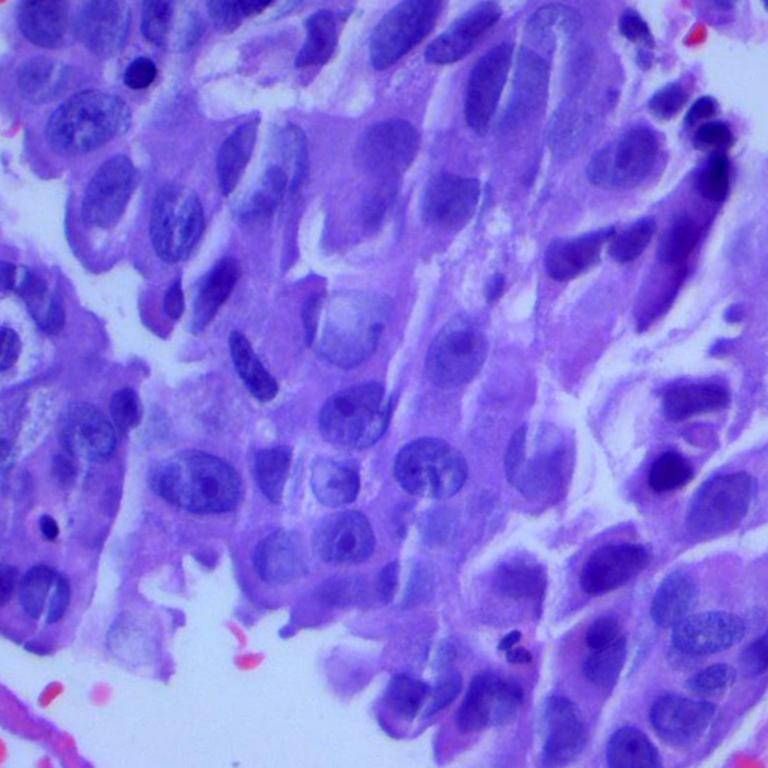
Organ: lung
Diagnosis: adenocarcinomas